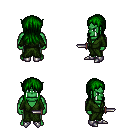
a pixel art fantasy rpg character, male body template, orc, green skin, green robe, teal pants, green unkempt hairstyle, metal boots, dagger, four views (front, back, left, right), 2x2 character sprite sheet, small pixel art, hard edges, no anti-aliasing